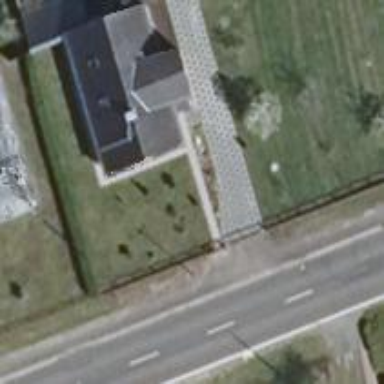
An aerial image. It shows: House with multiple building parts.